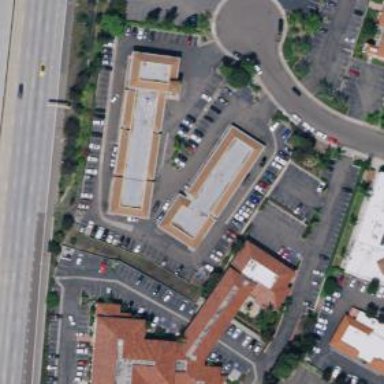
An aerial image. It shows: Office building.